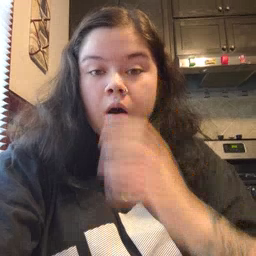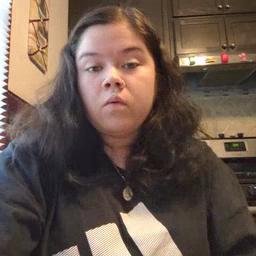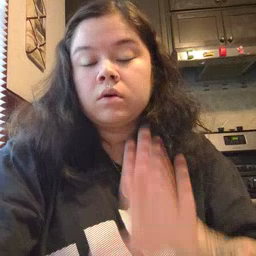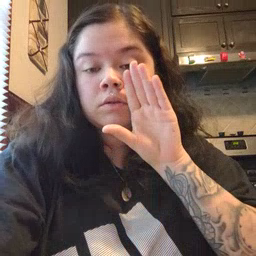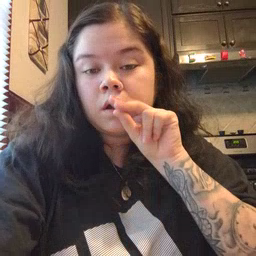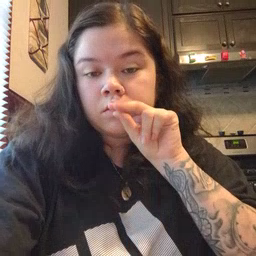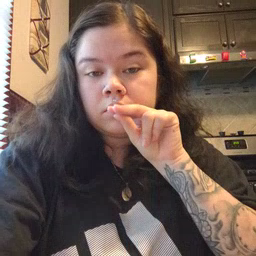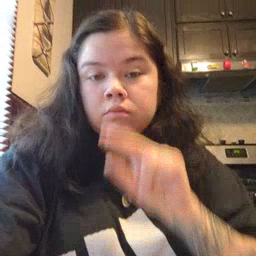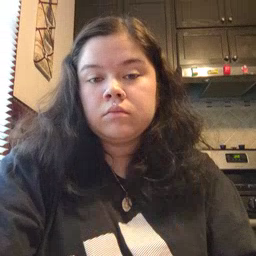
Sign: duck